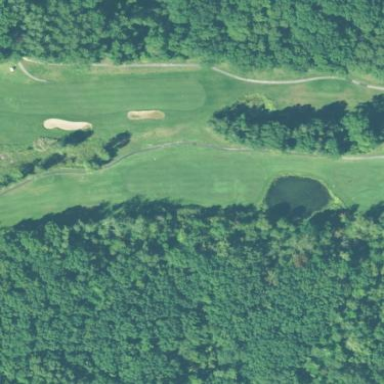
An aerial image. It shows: Area with grass used as rough in golf course.